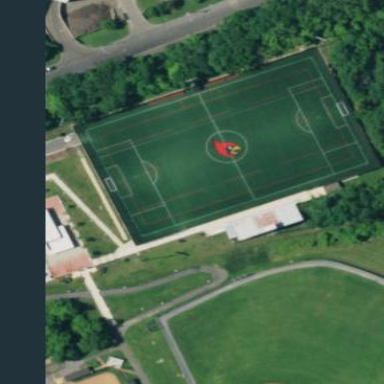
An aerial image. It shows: Artificial turf pitch used for soccer and lacrosse activities.